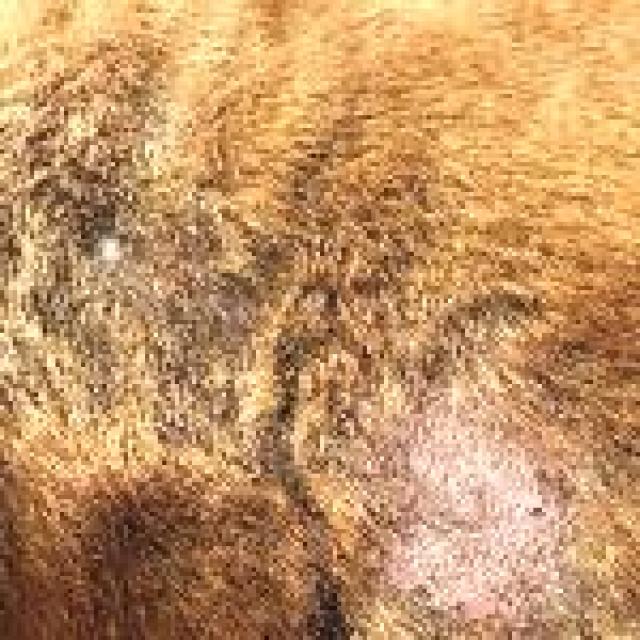
Canine fungal skin infection — characterized by alopecia, scaling, crusting, and circular lesions. Common agents include Malassezia and Candida species.